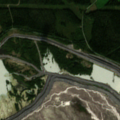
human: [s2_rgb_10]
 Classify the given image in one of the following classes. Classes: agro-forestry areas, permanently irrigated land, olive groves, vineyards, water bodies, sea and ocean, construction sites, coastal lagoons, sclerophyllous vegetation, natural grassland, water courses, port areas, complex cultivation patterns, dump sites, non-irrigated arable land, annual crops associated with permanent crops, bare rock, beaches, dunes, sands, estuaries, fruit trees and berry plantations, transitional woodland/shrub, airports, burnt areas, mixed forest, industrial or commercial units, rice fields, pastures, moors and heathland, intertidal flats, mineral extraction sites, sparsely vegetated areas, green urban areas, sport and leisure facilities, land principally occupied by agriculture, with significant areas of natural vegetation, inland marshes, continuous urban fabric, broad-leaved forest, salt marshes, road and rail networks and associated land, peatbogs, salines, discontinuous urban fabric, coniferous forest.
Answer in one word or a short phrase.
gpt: dump sites, coniferous forest, mixed forest, transitional woodland/shrub